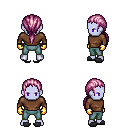
a pixel art fantasy rpg character, male body template, dark elf, purple skin, brown long-sleeve shirt, teal pants, pink ponytail hairstyle, gold gloves, gray slippers, four views (front, back, left, right), 2x2 character sprite sheet, small pixel art, hard edges, no anti-aliasing